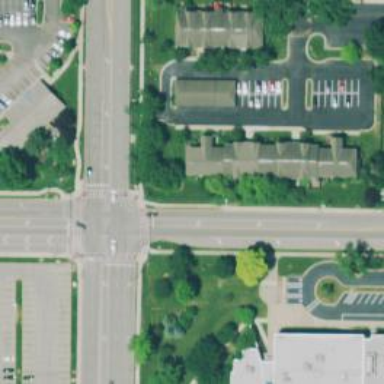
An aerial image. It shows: Solid stop line on the road marking.